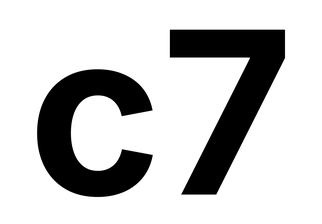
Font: Inter_Bold